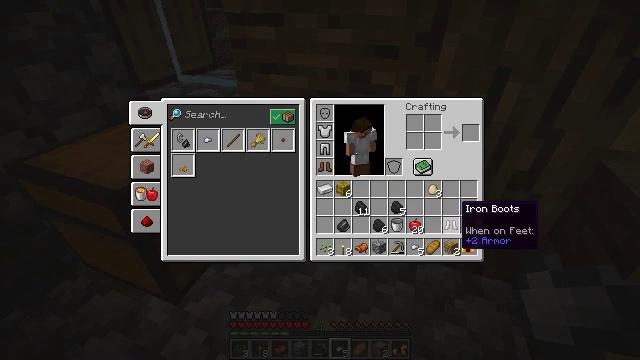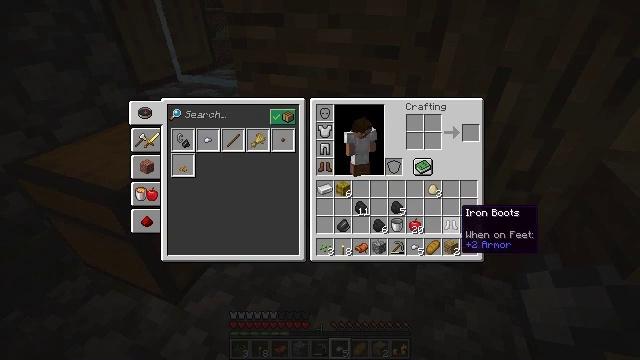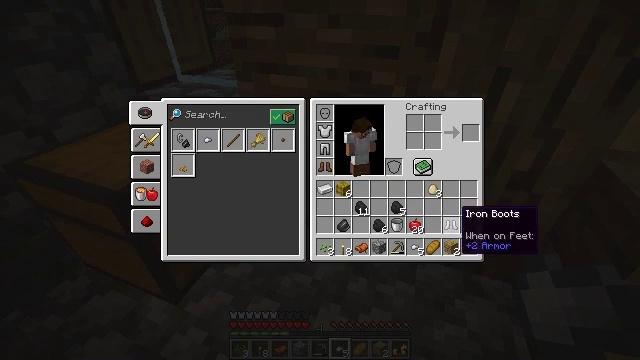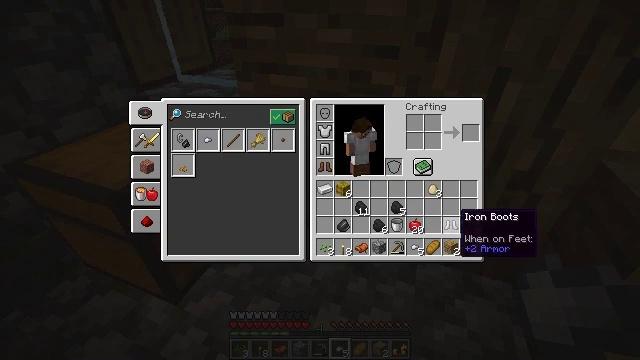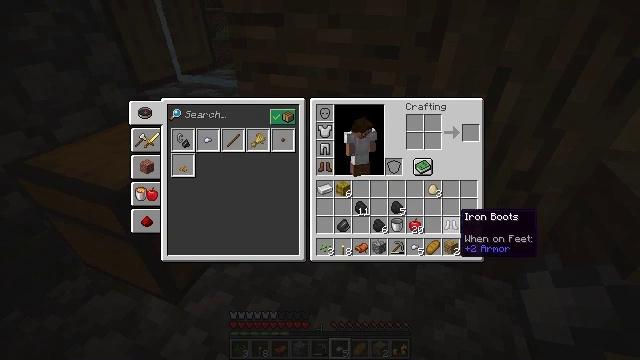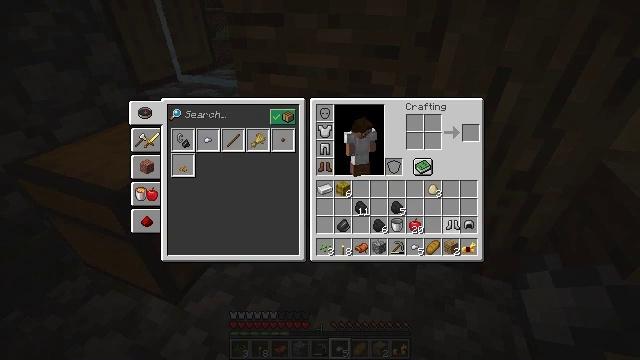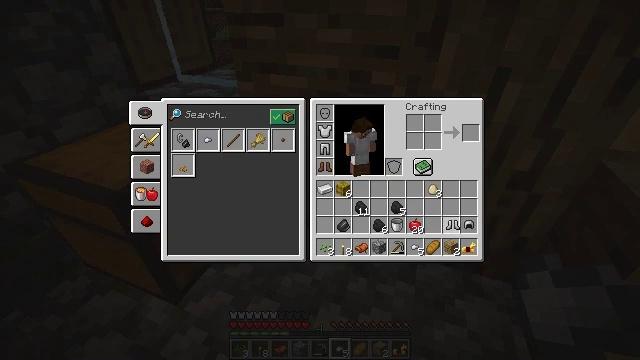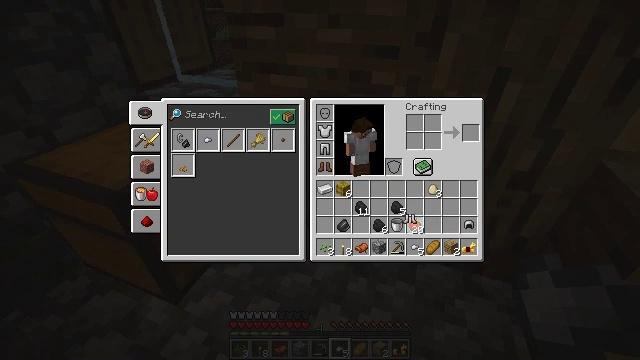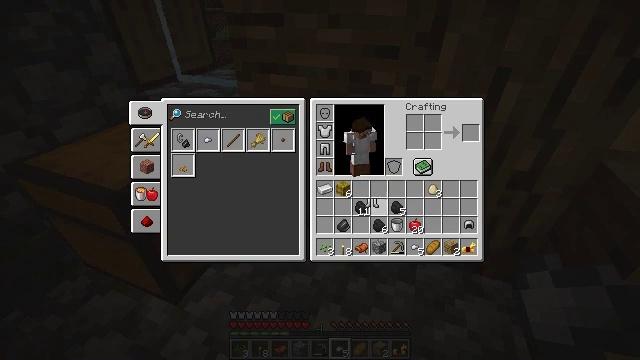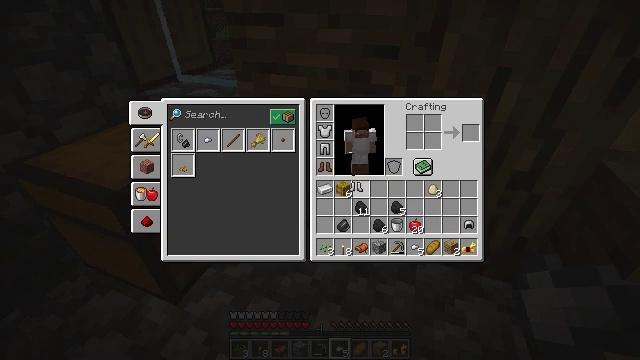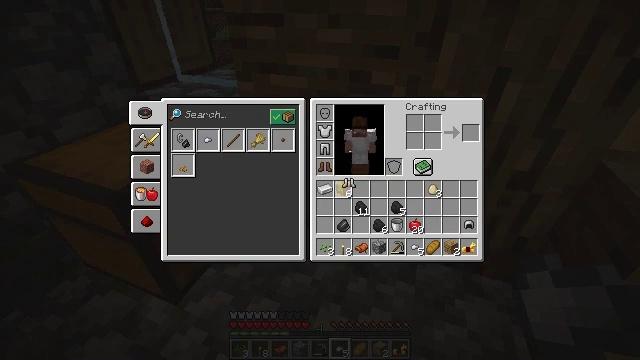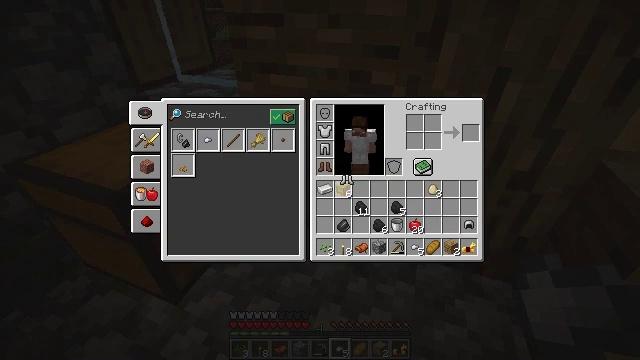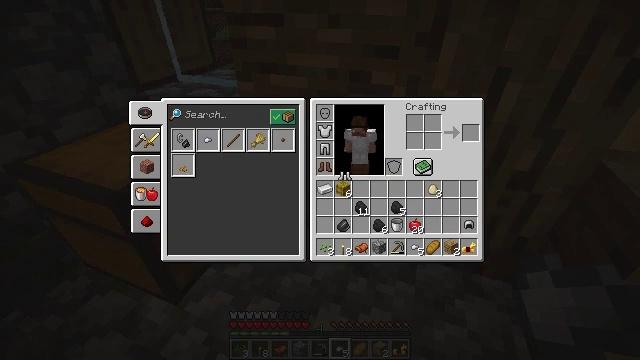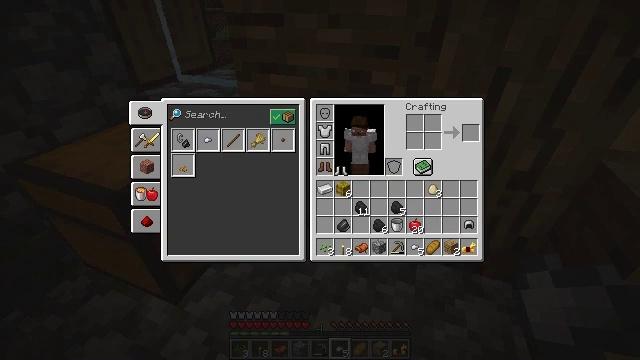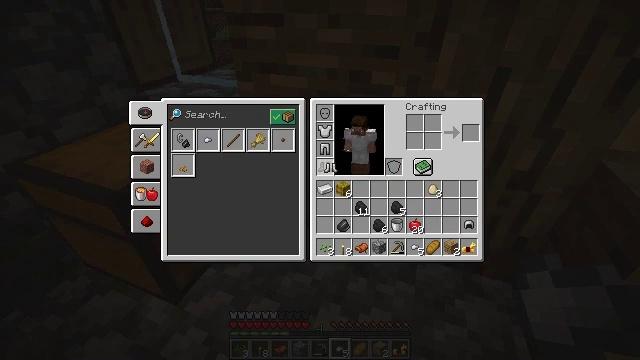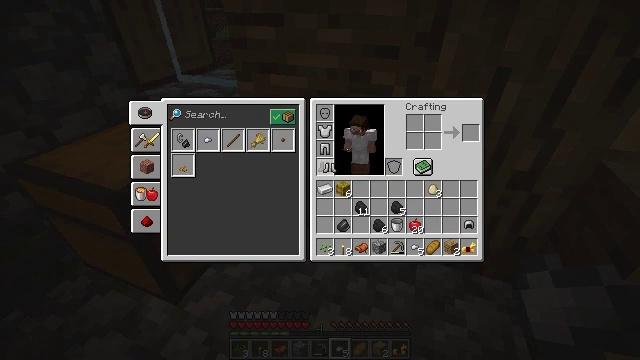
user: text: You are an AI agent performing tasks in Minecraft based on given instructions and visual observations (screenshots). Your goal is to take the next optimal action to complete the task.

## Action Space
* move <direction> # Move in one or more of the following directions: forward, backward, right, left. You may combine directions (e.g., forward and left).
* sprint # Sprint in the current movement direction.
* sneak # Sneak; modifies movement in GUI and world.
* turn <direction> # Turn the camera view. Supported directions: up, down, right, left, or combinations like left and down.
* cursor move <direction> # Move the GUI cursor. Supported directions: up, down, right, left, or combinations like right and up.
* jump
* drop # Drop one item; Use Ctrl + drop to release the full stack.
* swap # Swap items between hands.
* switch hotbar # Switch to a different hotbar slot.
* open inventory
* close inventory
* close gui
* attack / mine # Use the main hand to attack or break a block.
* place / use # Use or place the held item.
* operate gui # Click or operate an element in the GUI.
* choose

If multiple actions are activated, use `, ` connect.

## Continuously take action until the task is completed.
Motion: motion action
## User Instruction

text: Remove a pair of leather boots from the inventory.
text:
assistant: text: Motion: no_op
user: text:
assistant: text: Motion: no_op
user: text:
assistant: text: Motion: no_op
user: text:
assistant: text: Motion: no_op
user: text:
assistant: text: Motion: operate gui
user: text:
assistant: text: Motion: operate gui
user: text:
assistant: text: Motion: cursor move left, operate gui
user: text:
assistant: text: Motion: cursor move left and up
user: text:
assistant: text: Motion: cursor move left and up
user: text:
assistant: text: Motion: no_op
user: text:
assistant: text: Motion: no_op
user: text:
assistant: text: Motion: no_op
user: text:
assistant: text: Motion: no_op
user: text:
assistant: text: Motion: cursor move left
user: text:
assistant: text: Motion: no_op
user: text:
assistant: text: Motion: no_op
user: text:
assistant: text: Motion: no_op
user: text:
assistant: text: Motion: operate gui
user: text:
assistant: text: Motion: operate gui
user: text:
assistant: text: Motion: operate gui
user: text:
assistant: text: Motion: no_op
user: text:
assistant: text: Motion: no_op
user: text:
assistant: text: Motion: no_op
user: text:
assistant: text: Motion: no_op
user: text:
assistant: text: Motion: no_op
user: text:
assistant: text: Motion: no_op
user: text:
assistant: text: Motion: no_op
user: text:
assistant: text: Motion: no_op
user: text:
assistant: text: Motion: cursor move right
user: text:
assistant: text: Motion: cursor move right and down